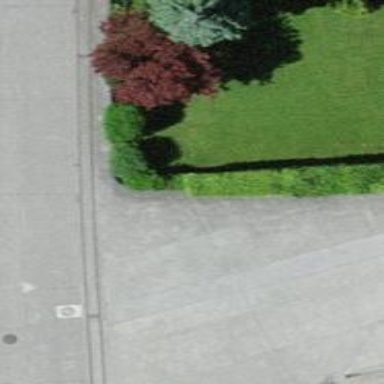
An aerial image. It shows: Hedge barrier.